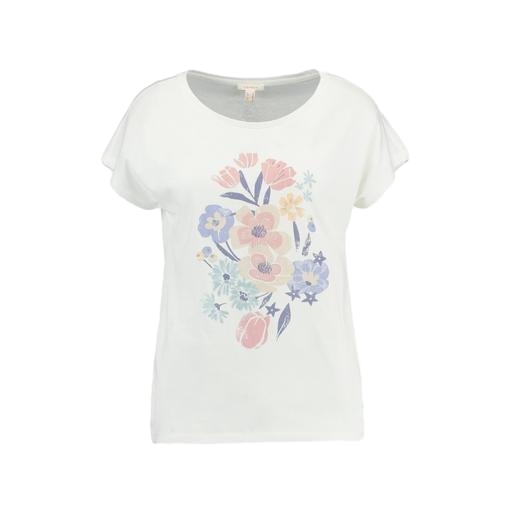
white floral graphic t-shirt, white floral graphic t-shirt only macy, multicolor floral-print t-shirt only macy, white background